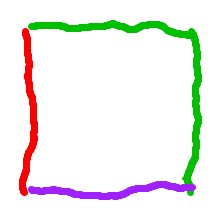
Shape: square